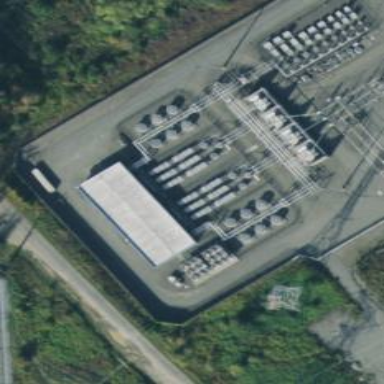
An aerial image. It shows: Outdoor switch for power.